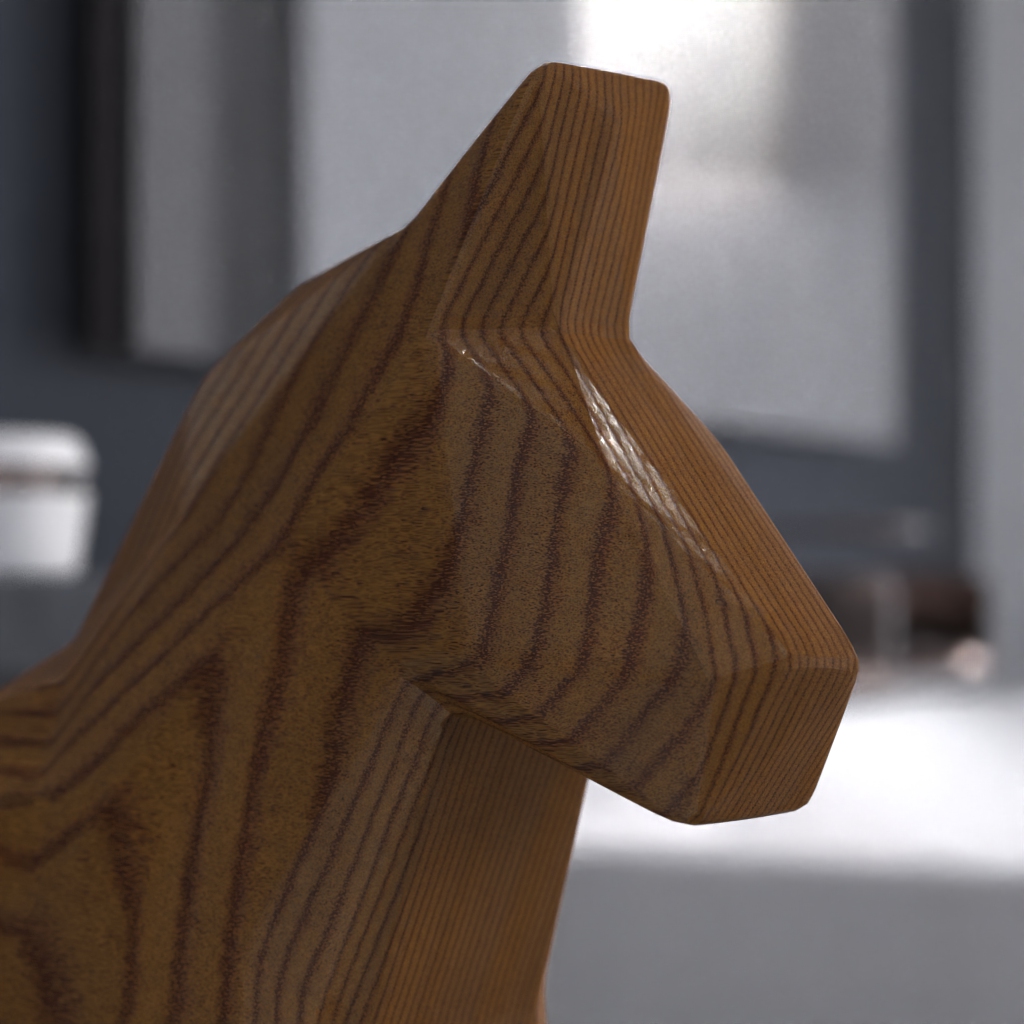
A high quality rendering of a dalahest_oak dalecarlian horse figurine made of varnished dark oak standing on a dark bathroom counter in an a clothing store with cold dimmed artificial lighting,close-up shot of the head right side, close-up, 100 mm, f 16, bokeh